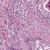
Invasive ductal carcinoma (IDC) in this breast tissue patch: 1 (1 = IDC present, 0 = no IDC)